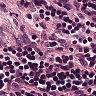
Metastatic tissue present: no